RGB frame:
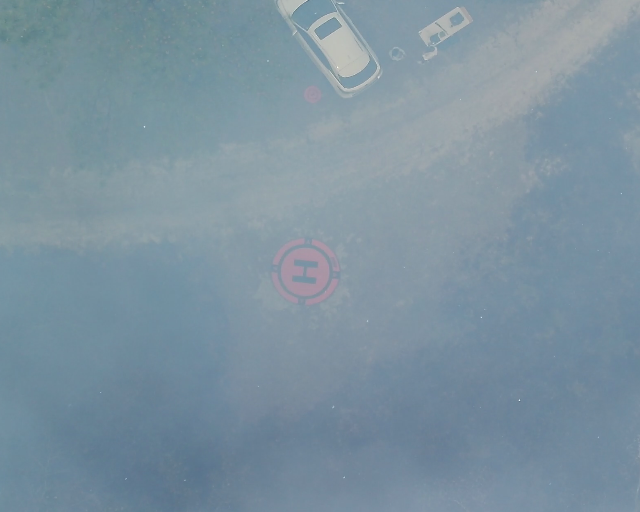
Thermal frame:
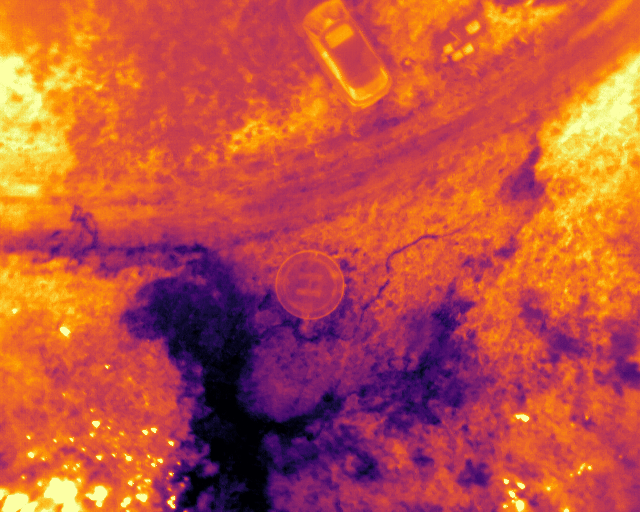
Captured: 2026-02-26 03:11:56
Pixels at or above 80 °C: 266 (fraction of frame: 0.0008118)